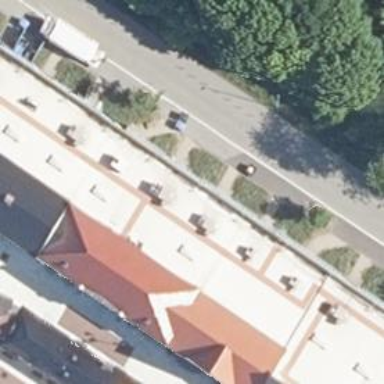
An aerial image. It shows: Retail building.